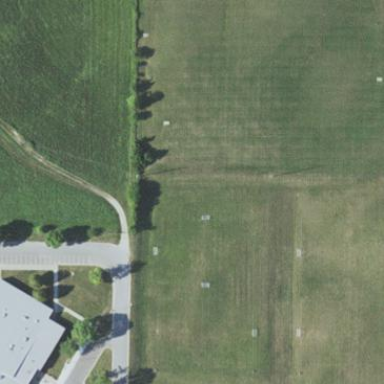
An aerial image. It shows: Soccer pitch for leisureland activities.